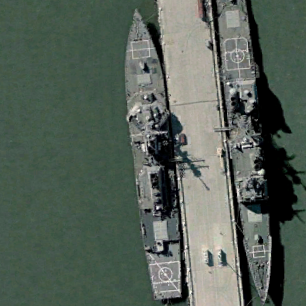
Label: destroyer